Question: Get an error that the activity vTestSession can not be started and may be because the is not in AndroidManifest.xml. But it's there.
LogCat error
'''
08-12 18:39:14.871: E/AndroidRuntime(987): FATAL EXCEPTION: main
08-12 18:39:14.871: E/AndroidRuntime(987): java.lang.IllegalStateException: Could not execute method of the activity
08-12 18:39:14.871: E/AndroidRuntime(987): at android.view.View$1.onClick(View.java:3591)
08-12 18:39:14.871: E/AndroidRuntime(987): at android.view.View.performClick(View.java:4084)
08-12 18:39:14.871: E/AndroidRuntime(987): at android.view.View$PerformClick.run(View.java:16966)
08-12 18:39:14.871: E/AndroidRuntime(987): at android.os.Handler.handleCallback(Handler.java:615)
08-12 18:39:14.871: E/AndroidRuntime(987): at android.os.Handler.dispatchMessage(Handler.java:92)
08-12 18:39:14.871: E/AndroidRuntime(987): at android.os.Looper.loop(Looper.java:137)
08-12 18:39:14.871: E/AndroidRuntime(987): at android.app.ActivityThread.main(ActivityThread.java:4745)
08-12 18:39:14.871: E/AndroidRuntime(987): at java.lang.reflect.Method.invokeNative(Native Method)
08-12 18:39:14.871: E/AndroidRuntime(987): at java.lang.reflect.Method.invoke(Method.java:511)
08-12 18:39:14.871: E/AndroidRuntime(987): at com.android.internal.os.ZygoteInit$MethodAndArgsCaller.run(ZygoteInit.java:786)
08-12 18:39:14.871: E/AndroidRuntime(987): at com.android.internal.os.ZygoteInit.main(ZygoteInit.java:553)
08-12 18:39:14.871: E/AndroidRuntime(987): at dalvik.system.NativeStart.main(Native Method)
08-12 18:39:14.871: E/AndroidRuntime(987): Caused by: java.lang.reflect.InvocationTargetException
08-12 18:39:14.871: E/AndroidRuntime(987): at java.lang.reflect.Method.invokeNative(Native Method)
08-12 18:39:14.871: E/AndroidRuntime(987): at java.lang.reflect.Method.invoke(Method.java:511)
08-12 18:39:14.871: E/AndroidRuntime(987): at android.view.View$1.onClick(View.java:3586)
08-12 18:39:14.871: E/AndroidRuntime(987): ... 11 more
08-12 18:39:14.871: E/AndroidRuntime(987): Caused by: java.lang.NullPointerException
08-12 18:39:14.871: E/AndroidRuntime(987): at com.kids.playground.math.vTestSession.getcurrentquestion(vTestSession.java:312)
08-12 18:39:14.871: E/AndroidRuntime(987): at com.kids.playground.math.vTestSession.setuparun(vTestSession.java:132)
08-12 18:39:14.871: E/AndroidRuntime(987): at com.kids.playground.math.vTestSession.ans1clicked(vTestSession.java:342)
08-12 18:39:14.871: E/AndroidRuntime(987): ... 14 more
'''
I have a class with a button in the package com.kids.playground. When you click on the button, it runs in the package com.kids.playground.math

My AndroidManifest.xml
'''
<?xml version="1.0" encoding="utf-8"?>
<manifest xmlns:android="http://schemas.android.com/apk/res/android"
package="com.kids.playground"
android:versionCode="1"
android:versionName="1.0" >
<uses-sdk android:minSdkVersion="10" />
<uses-permission android:name="android.permission.INTERNET"/>
<uses-permission android:name="android.permission.ACCESS_NETWORK_STATE"/>
<application
android:icon="@drawable/icon"
android:label="@string/app_name" >
<activity
android:label="@string/app_name"
android:name=".AppActivity" >
<intent-filter >
<action android:name="android.intent.action.MAIN" />
<category android:name="android.intent.category.LAUNCHER" />
</intent-filter>
</activity>
<activity android:name="com.kids.playground.math.DMG"
android:label="@string/app_name">
</activity>
<activity android:name="com.kids.playground.math.vSplash"
android:theme="@style/Theme.Transparent">
</activity>
<activity android:name="com.kids.playground.math.vTestSession"
android:label="@string/app_name">
</activity>
<activity android:name="com.kids.playground.math.vStats"
android:label="@string/app_name">
</activity>
<activity android:name="com.kids.playground.math.vHistoryStats"
android:label="@string/app_name">
</activity>
<activity android:name="com.kids.playground.math.vEasystats"
android:label="@string/app_name">
</activity>
<activity android:name="com.kids.playground.math.vNormalstats"
android:label="@string/app_name">
</activity>
<activity android:name="com.kids.playground.math.vHardstats"
android:label="@string/app_name">
</activity>
<receiver android:name="com.kids.playground.math.MyIntentReceiver" android:enabled="true">
<intent-filter>
<action android:name="com.kids.playground.math.PrepareOperationSet" />
</intent-filter>
</receiver>
</application>
</manifest>
'''
'''
@SuppressWarnings("unchecked")
private ArrayList<String> getcurrentquestion() {
ArrayList<String> retval = new ArrayList<String>();
Random r = new Random();
//Check if the current index is not over size of question set and maximum number of questions then return null
if( vTestSession.currentindex > this.numquestions-1 || vTestSession.currentindex > this.questions.size()-1) { return null; }
int qindex = r.nextInt(this.questions.size());
retval = (ArrayList<String>) this.questions.get(qindex);
return retval;
}
'''
Line 312 is the if-statement under the comment "//Check if the current index ..."
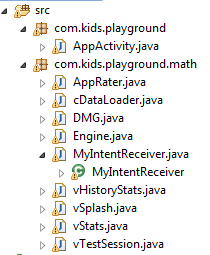
Answer: You need to debug and have to check value of all the variables, used in if condition. Here you need to verify that all the variables contain expected values and not null values. You can follow following for the same.
1. Put breakpoint on line 312
2. Debug your application and let breakpoint to fire
3. Just get mouse pointer on variable and you will get the value of variable OR
4. Right click on variable name and select Inspect
I hope this will help you...